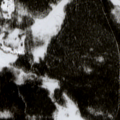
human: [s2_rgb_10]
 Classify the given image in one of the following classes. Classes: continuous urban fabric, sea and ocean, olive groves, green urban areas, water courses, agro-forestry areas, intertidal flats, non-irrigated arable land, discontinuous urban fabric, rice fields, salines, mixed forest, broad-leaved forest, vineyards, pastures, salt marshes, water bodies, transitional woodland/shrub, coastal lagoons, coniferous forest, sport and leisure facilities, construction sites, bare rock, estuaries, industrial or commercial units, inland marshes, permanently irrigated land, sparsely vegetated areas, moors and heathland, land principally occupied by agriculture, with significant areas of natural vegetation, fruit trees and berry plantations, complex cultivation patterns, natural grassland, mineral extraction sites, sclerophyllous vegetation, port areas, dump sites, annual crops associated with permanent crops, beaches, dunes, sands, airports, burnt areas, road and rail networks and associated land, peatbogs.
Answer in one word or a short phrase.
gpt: coniferous forest, peatbogs